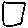
Label: square